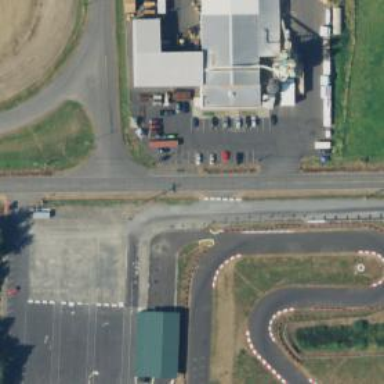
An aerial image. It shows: Asphalt raceway designed for motor sports.